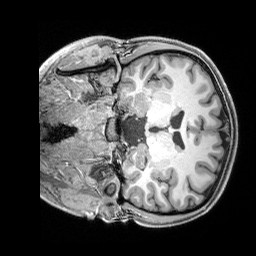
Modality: T1w
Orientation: coronal
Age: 21
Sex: female
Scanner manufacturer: siemens
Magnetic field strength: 3 T
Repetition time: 2.4 s
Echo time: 0.00215 s